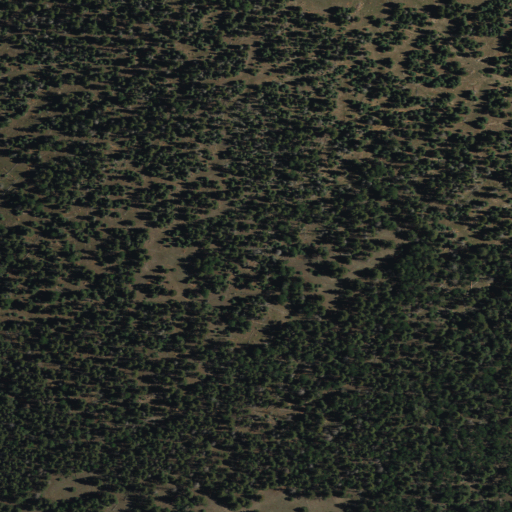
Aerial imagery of mountain in New Mexico named Cerro Pavo containing evergreen forest, grassland, and deciduous forest